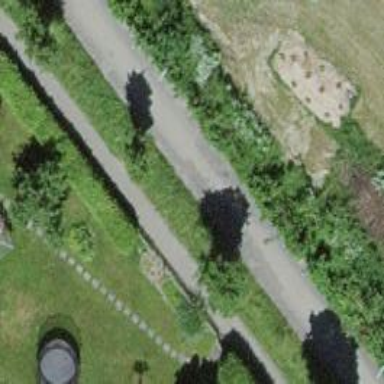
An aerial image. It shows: Avenue lined with broadleaved trees.